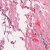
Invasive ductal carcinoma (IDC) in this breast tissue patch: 0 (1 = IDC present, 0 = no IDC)